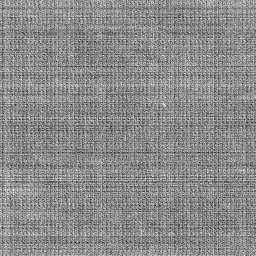
Host type: background_regolith
Lunar coordinates: latitude nan, longitude nan